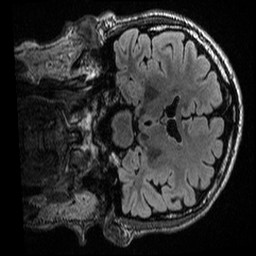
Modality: T2w
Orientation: coronal
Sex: male
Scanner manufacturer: ge
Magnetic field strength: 3 T
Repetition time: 6 s
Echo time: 0.1279 s